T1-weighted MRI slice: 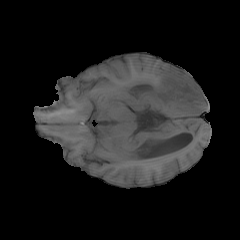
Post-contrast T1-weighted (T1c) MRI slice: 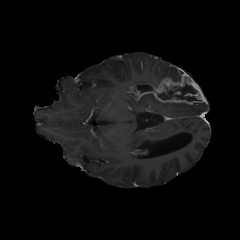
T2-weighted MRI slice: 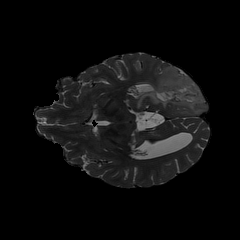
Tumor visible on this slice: yes